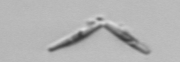
Label: Thalassionema